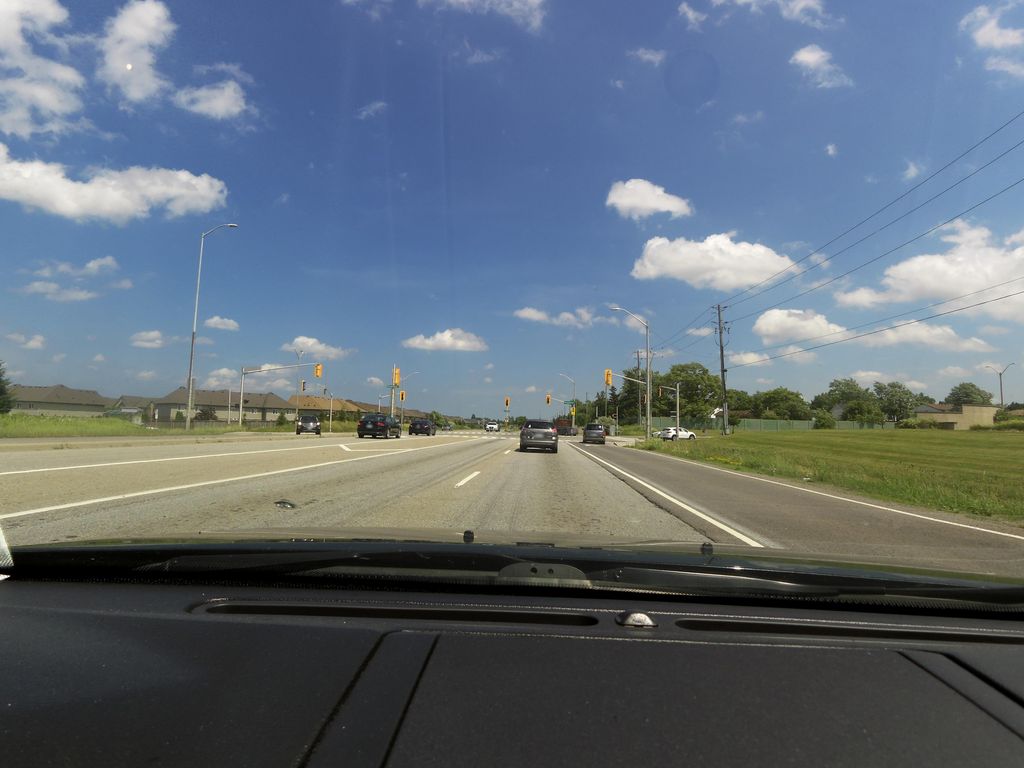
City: hamilton